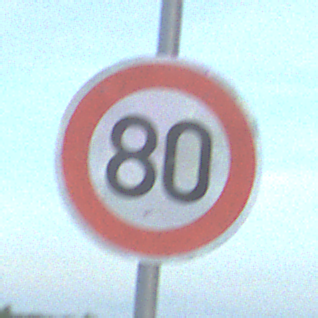
Verkehrszeichen: Geschwindigkeit80
Umgebung: Outdoor, Beach
Tageszeit: SunriseSunset
Wetter: PartlyCloudy
Licht: Natural
Jahreszeit: NotSpecified
Kontrast: LowContrast